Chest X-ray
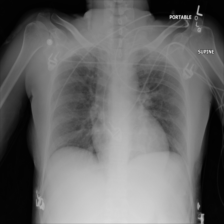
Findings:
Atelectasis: negative
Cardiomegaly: negative
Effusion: negative
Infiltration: negative
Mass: negative
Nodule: negative
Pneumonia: negative
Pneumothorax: negative
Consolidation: negative
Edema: negative
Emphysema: negative
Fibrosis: negative
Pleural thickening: negative
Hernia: negative